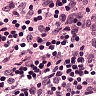
Metastatic tissue present: no